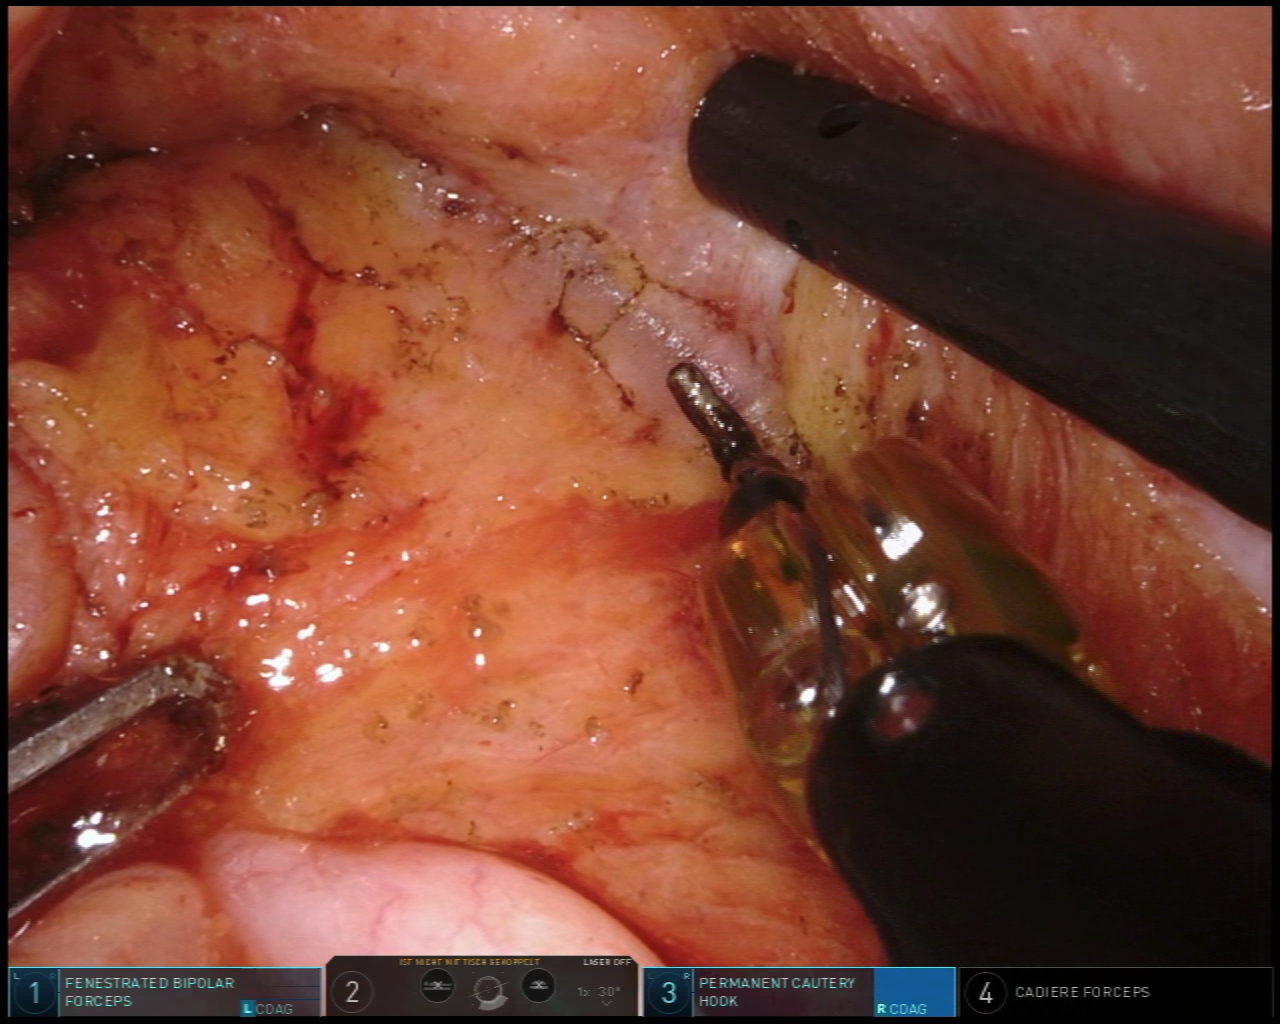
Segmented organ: vesicular_glands
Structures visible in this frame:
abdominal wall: no
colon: no
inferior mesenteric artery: no
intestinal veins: no
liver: no
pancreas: no
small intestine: no
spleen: no
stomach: no
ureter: no
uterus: no
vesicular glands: yes